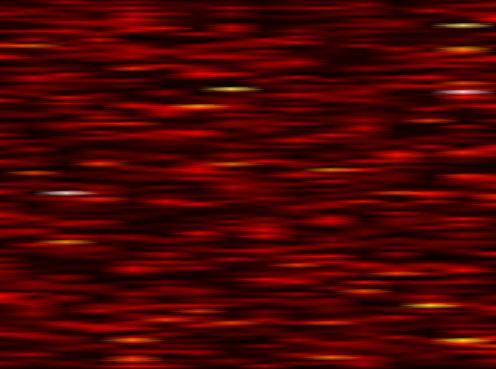
Label: WOLA